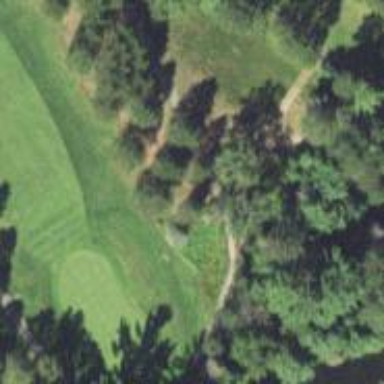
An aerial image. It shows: Path designated for golf carts.